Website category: sports
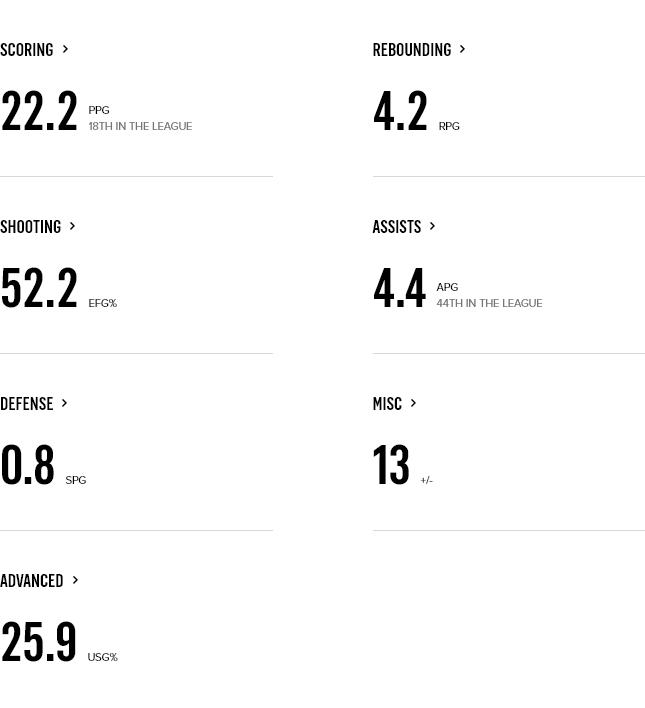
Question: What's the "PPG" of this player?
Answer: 22.2

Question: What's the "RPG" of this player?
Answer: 4.2

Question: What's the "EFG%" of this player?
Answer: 52.2

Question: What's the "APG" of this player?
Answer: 4.4

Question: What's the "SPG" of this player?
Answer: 0.8

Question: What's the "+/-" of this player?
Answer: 13

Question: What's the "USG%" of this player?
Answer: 25.9

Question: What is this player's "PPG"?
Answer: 22.2

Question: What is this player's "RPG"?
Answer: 4.2

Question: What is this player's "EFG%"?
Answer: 52.2

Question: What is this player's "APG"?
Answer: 4.4

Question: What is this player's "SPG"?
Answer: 0.8

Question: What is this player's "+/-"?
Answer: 13

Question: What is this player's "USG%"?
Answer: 25.9

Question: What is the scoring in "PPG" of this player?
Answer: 22.2

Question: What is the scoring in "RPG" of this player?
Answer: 4.2

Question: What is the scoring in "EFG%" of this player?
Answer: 52.2

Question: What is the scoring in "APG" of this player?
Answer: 4.4

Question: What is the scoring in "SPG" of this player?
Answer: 0.8

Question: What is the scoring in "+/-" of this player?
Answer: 13

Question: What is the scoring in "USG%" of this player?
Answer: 25.9

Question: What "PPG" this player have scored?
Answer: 22.2

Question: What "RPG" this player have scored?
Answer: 4.2

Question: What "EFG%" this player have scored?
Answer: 52.2

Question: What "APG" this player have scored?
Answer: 4.4

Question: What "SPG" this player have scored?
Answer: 0.8

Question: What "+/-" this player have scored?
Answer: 13

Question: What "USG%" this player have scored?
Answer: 25.9

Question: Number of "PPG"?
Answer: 22.2

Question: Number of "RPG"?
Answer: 4.2

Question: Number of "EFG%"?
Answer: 52.2

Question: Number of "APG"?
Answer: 4.4

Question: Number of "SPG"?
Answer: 0.8

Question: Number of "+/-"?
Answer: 13

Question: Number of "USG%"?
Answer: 25.9

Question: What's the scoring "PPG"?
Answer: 22.2

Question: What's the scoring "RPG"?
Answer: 4.2

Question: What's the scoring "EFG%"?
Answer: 52.2

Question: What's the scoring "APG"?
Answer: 4.4

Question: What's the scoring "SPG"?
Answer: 0.8

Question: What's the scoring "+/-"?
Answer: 13

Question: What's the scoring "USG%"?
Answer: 25.9